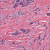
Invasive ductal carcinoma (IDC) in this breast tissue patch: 1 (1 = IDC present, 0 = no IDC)